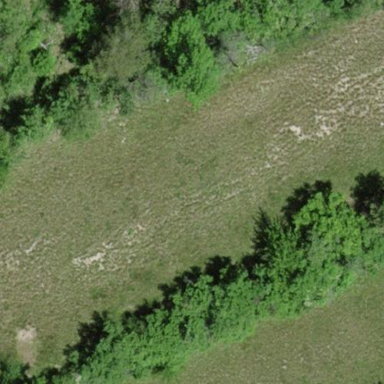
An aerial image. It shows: Beautiful meadow.